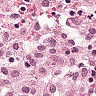
Metastatic tissue present: no